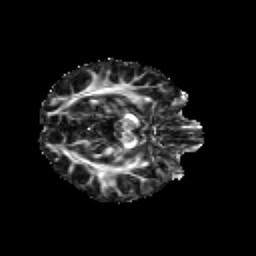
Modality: FA
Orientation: axial
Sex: female
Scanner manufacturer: siemens
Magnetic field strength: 3 T
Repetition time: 5 s
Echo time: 0.071 s